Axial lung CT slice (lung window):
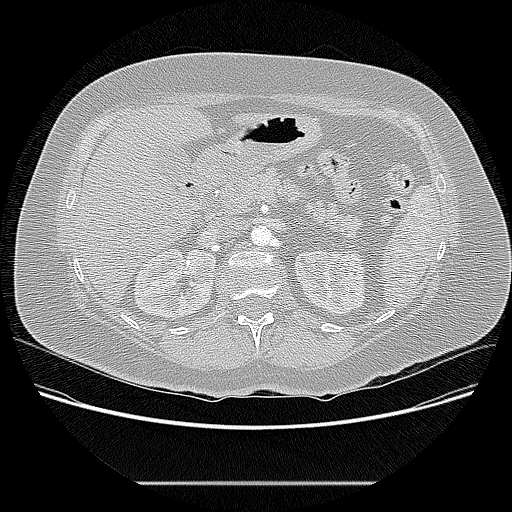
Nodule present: no